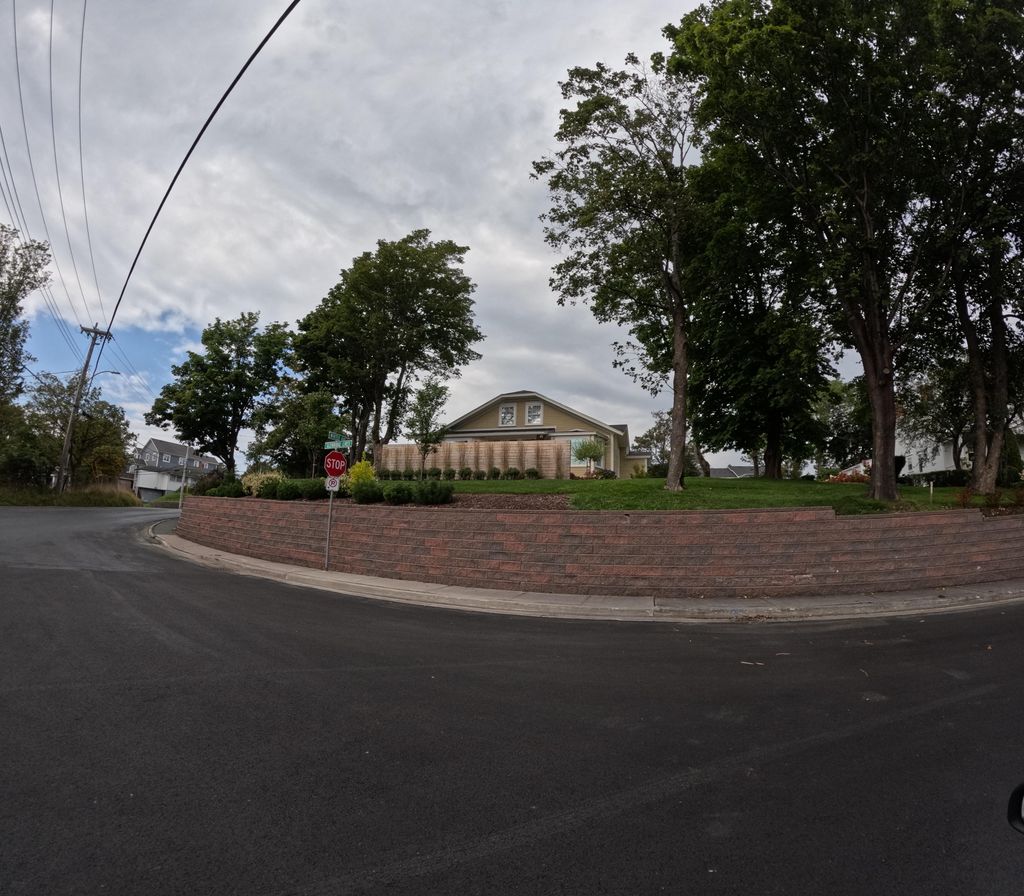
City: st_johns